Field crop: tomato
Growth stage: 1
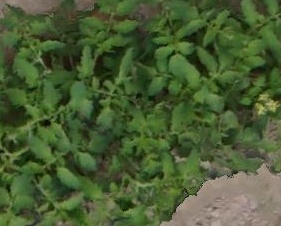
Species: tomato